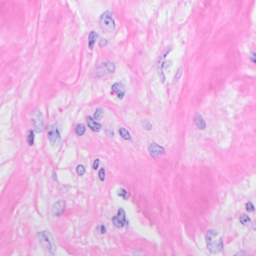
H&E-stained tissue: Breast